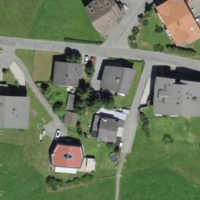
EUNIS habitat code: 54
Species observed at this site:
Cyperus esculentus